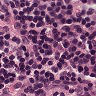
Metastatic tissue present: no